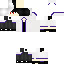
A male human skin with medium skin, wearing brown long hair dressed in a blue hoodie and black pants, featuring a closed mouth.